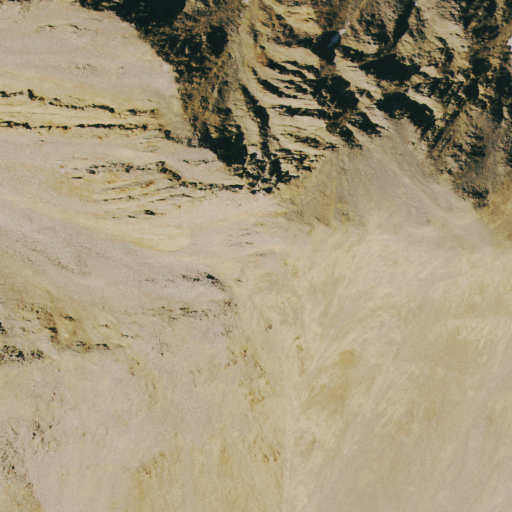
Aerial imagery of depression(s) in Colorado named Navajo Basin containing only barren land